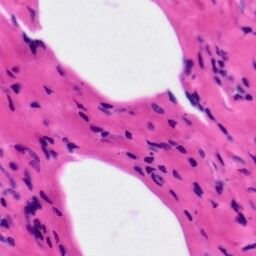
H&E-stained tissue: Tonsil